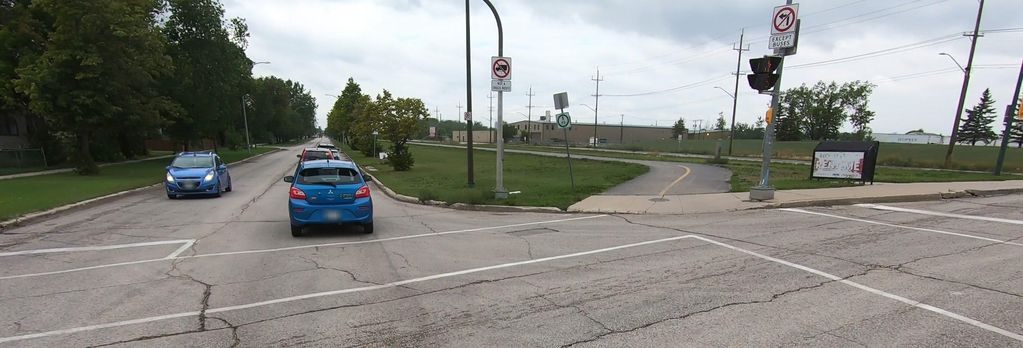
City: winnipeg